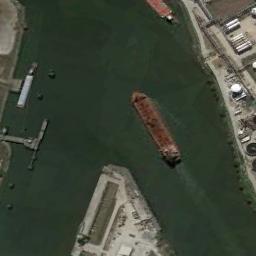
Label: ship